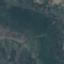
Land use / land cover class: HerbaceousVegetation